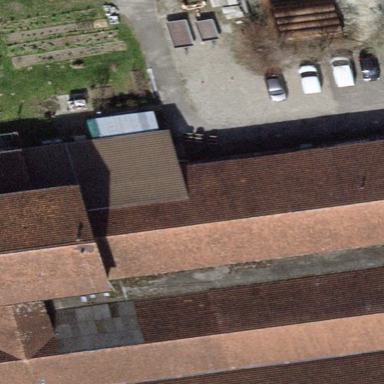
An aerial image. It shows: Building with gabled roof.